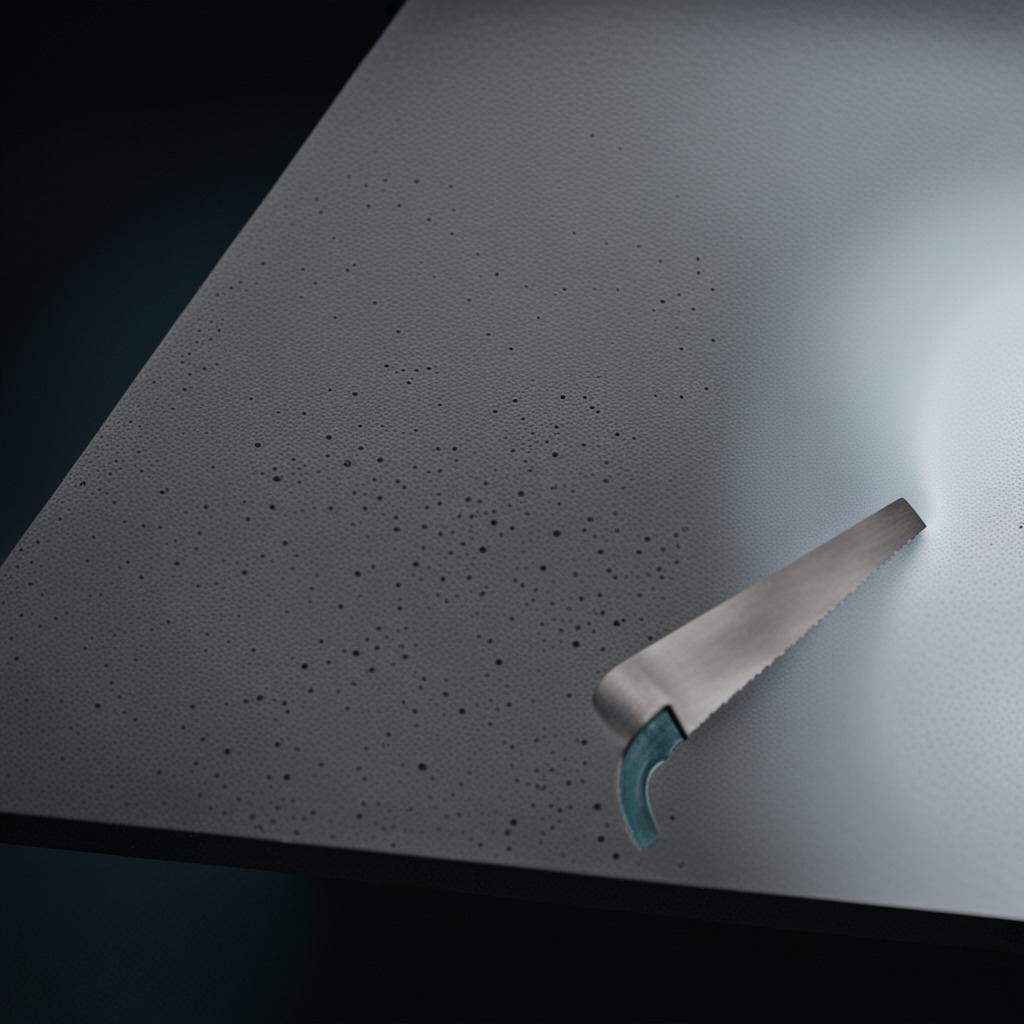
A metal saw is lying on a clean granite table inside a workshop at night dim ambient light soft shadows worn but